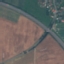
Label: Highway